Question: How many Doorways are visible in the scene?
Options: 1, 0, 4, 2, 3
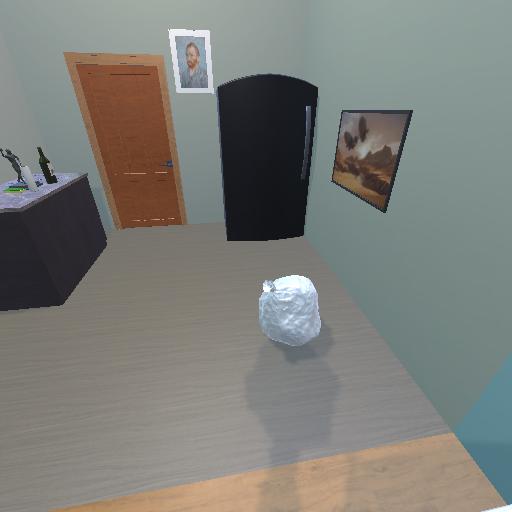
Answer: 1